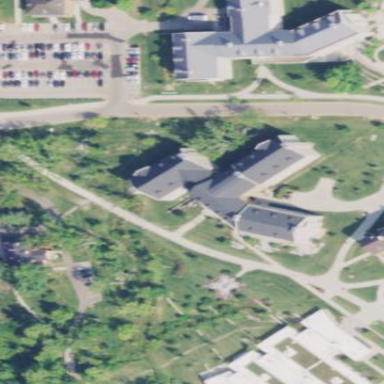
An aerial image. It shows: Dormitory building.